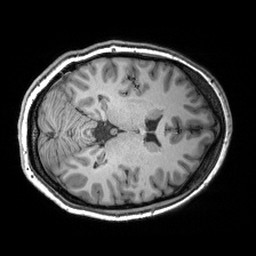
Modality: T1w
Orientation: axial
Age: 25
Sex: female
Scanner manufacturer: siemens
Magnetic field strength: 3 T
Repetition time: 2.53 s
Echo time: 0.00299 s